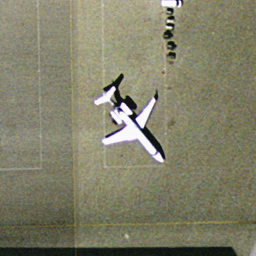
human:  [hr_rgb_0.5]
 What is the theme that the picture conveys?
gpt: airplane